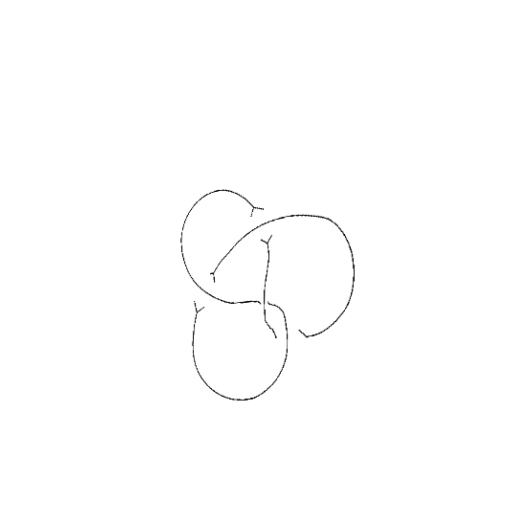
Crossing number: 4